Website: apple
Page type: review-order
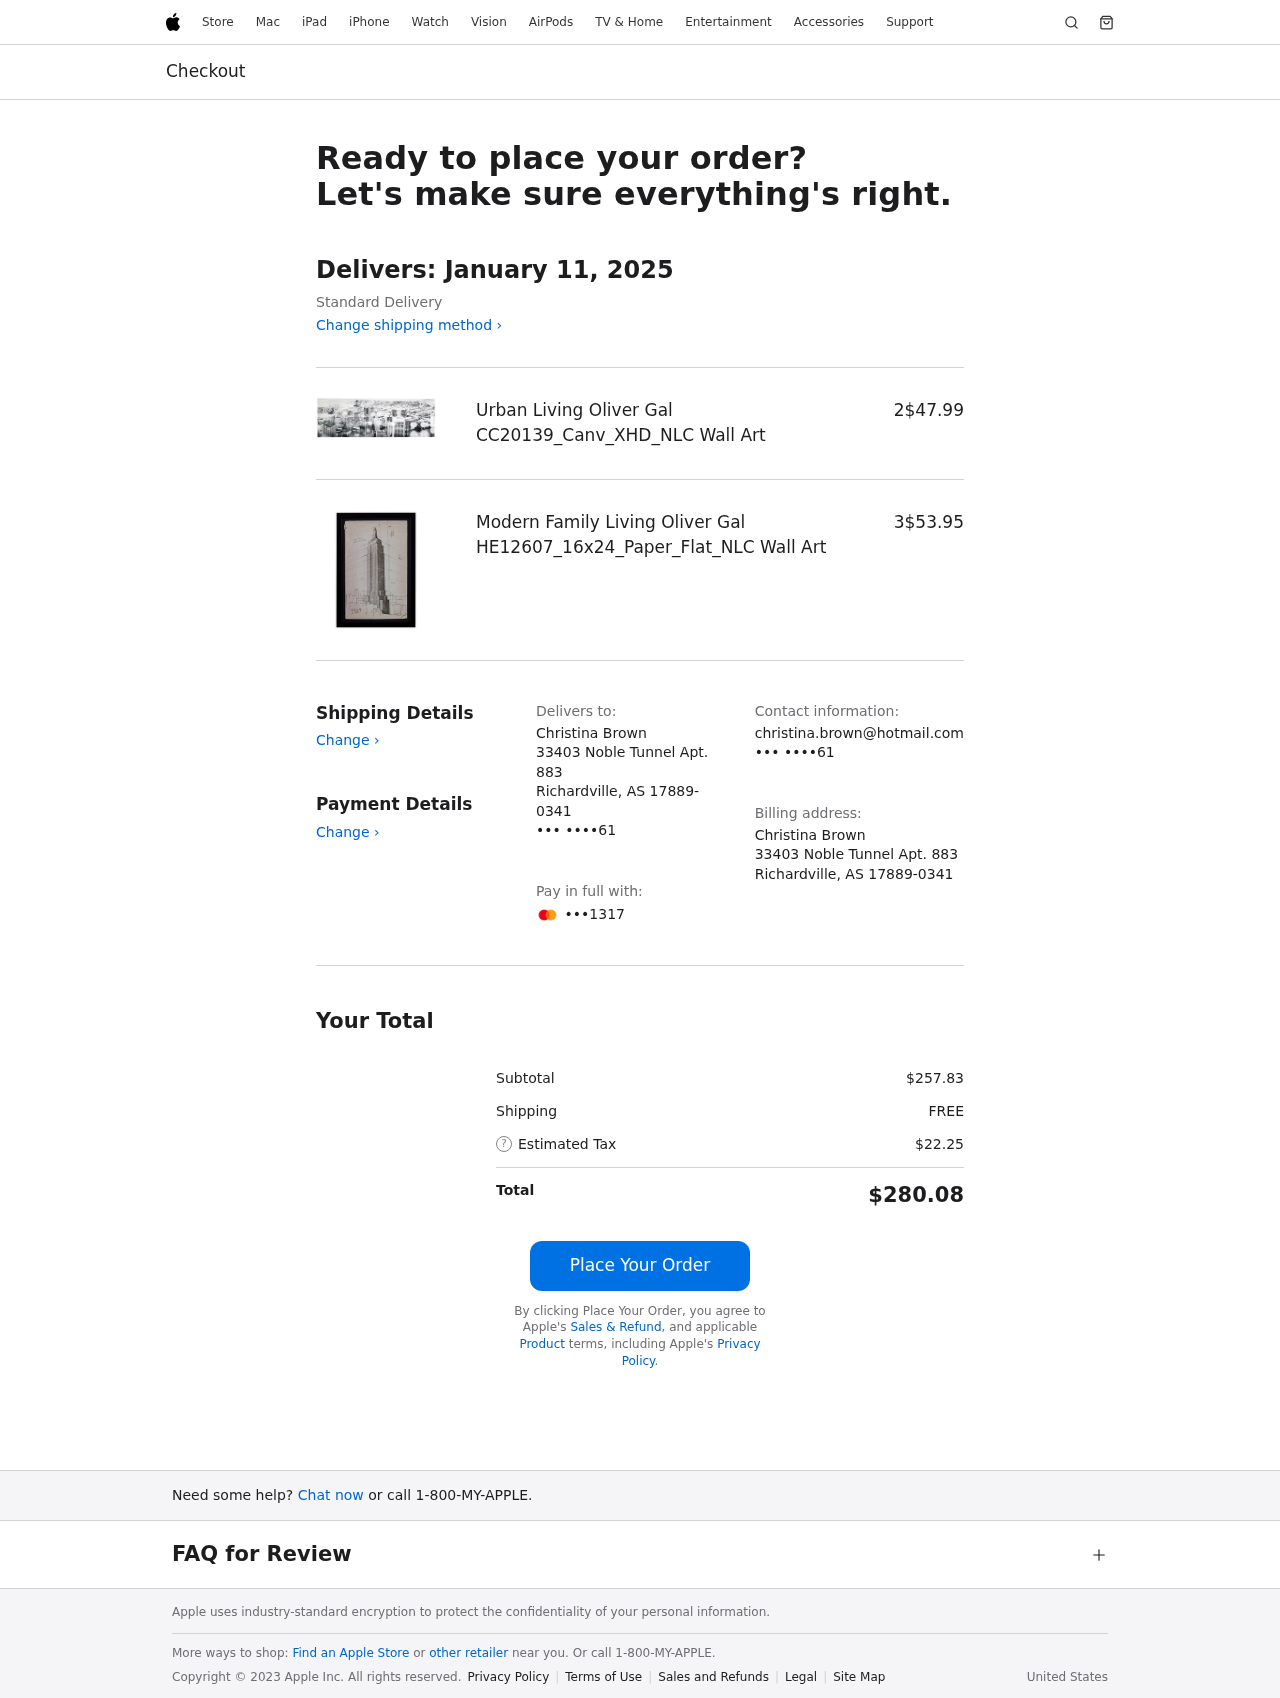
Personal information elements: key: PII_CARD_LAST4
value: •••1317
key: PII_CITY
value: Richardville
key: PII_EMAIL
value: christina.brown@hotmail.com
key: PII_FULLNAME
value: Christina Brown
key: PII_PHONE
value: ••• ••••61
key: PII_POSTCODE_FULL
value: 17889-0341
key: PII_STATE_ABBR
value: AS
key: PII_STREET
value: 33403 Noble Tunnel Apt. 883
Product elements: key: PRODUCT1_NAME
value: Urban Living Oliver Gal CC20139_Canv_XHD_NLC Wall Art
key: PRODUCT1_PRICE
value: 47.99
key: PRODUCT1_QUANTITY
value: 2
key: PRODUCT2_NAME
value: Modern Family Living Oliver Gal HE12607_16x24_Paper_Flat_NLC Wall Art
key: PRODUCT2_PRICE
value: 53.95
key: PRODUCT2_QUANTITY
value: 3
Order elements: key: ORDER_DELIVERY_DATE
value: January 11, 2025
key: ORDER_SUBTOTAL
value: $257.83
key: ORDER_SHIPPING_COST
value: FREE
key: ORDER_TAX
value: $22.25
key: ORDER_TOTAL
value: $280.08